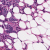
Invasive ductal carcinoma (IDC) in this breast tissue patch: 1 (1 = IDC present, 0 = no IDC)